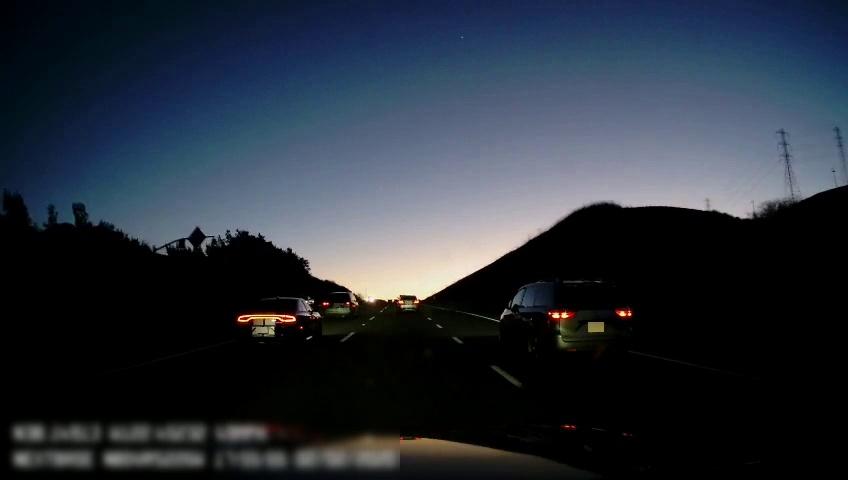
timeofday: Dusk/Dawn/Twilight
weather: Other
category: Drivable Space
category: Vehicles | Car
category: Vehicles | SUV
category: Vehicles | Car
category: Vehicles | Car
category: Vehicles | Van
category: Lanes | Alternate Lane
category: Lanes | Current Lane
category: Lanes | Alternate Lane
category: Lanes | Alternate Lane